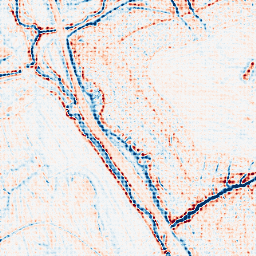
Category: edge_preserving
Decomposition family: bilateral
Decomposition parameters: d: 9
sigma_color: 150
sigma_space: 50
Upsampling method: sinc_blackman
Upsampling parameters: scale: 4
kernel_size: 4
Upsampling scale: 4